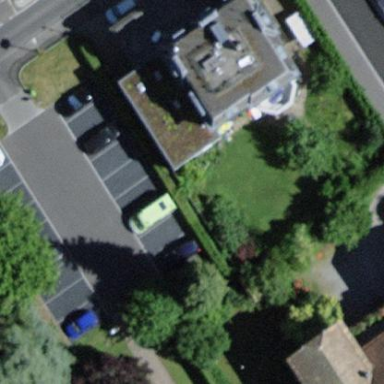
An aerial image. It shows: Parking area with grass paver surface.